Question: I have created an FMX component that is a button array. This has a simple column and row count property.
Each of the buttons in the array is a component itself and when the row or column count is changed I delete all of the buttons and re-create the number needed.
The problem I have is that after removing the components they continue to ghost on screen.
For example the default column and row count is 10 but for phone format I change this at design time to 5 x 5. Here is the result...

I am sure this is related to the "Stored" property however I am sure I have tried turning this on and off on the buttons and the array with no difference.
Source code to the component (tried to remove excess code):
'''
type
TLFArrayButton = class(TStyledControl)
TLFButtonArray = class(TPanel)
private
{ Private declarations }
FButtons: Array[0..9, 0..9] of TLFArrayButton;
Sections: Array[0..3] of TRectangle;
SectionsText: Array[0..3] of TText;
FRowCount: integer;
FColCount: integer;
FFourUp: boolean;
FOnArrayButtonClick: TLFButtonArrayButtonClick;
procedure SetColCount(const Value: integer);
procedure SetRowCount(const Value: integer);
procedure CheckButtonArraySize;
procedure PositionButtons;
procedure FreeButtons;
function GetButtonsText(Col, Row: Integer): String;
procedure SetButtonsText(Col, Row: Integer; const Value: String);
function GetButtonEnabled(Col, Row: Integer): Boolean;
procedure SetButtonEnabled(Col, Row: Integer; const Value: Boolean);
procedure SetFourUp(const Value: boolean);
procedure OnButtonClick(Sender: TObject);
procedure OnButtonMouseDown(Sender: TObject; Button: TMouseButton; Shift: TShiftState; X, Y: Single);
procedure SetupSectionHeadders;
function GetButton(id: integer): TLFArrayButton;
function GetSectionHeadding(idx: integer): string;
procedure SetSectionHeadding(idx: integer; const Value: string);
procedure SetOnArrayButtonClick(const Value: TLFButtonArrayButtonClick);
protected
{ Protected declarations }
function GetStyleObject: TFmxObject; override;
procedure Resize; override;
procedure ApplyTriggers; virtual;
procedure DoButtonClick(id: integer); virtual;
public
{ Public declarations }
constructor Create(AOwner: TComponent); override;
destructor Destroy; override;
property Button[id: integer]: TLFArrayButton read GetButton;
property ButtonEnabled[Col, Row: Integer]: Boolean read GetButtonEnabled write SetButtonEnabled;
property ButtonsText[Col, Row: Integer]: String read GetButtonsText write SetButtonsText;
property SectionHeadding[idx: integer]: string read GetSectionHeadding write SetSectionHeadding;
published
{ Published declarations }
property FourUp: boolean read FFourUp write SetFourUp stored true default false;
property ColCount: integer read FColCount write SetColCount stored true default 10;
property RowCount: integer read FRowCount write SetRowCount stored true default 10;
property OnArrayButtonClick: TLFButtonArrayButtonClick read FOnArrayButtonClick write SetOnArrayButtonClick;
end;
procedure Register;
implementation
{$R *.res}
procedure Register;
begin
RegisterComponents('LightFactoryFMX', [TLFButtonArray]);
RegisterComponents('LightFactoryFMX', [TLFArrayButton]);
end;
{ TLFButtonArray }
procedure TLFButtonArray.CheckButtonArraySize;
var
r, c, i: Integer;
begin
FreeButtons;
InvalidateRect(RectF(0,0,width,height));
i := 1;
for r := 0 to FRowCount-1 do
begin
for c := 0 to FColCount-1 do
begin
FButtons[r,c] := TLFArrayButton.Create(Self);
FButtons[r,c].Parent := Self;
FButtons[r,c].Stored := false;
FButtons[r,c].Locked := true;
FButtons[r,c].ShowID := true;
FButtons[r,c].ID := i;
FButtons[r,c].OnClick := OnButtonClick;
inc(i);
end;
end;
end;
constructor TLFButtonArray.Create(AOwner: TComponent);
begin
inherited;
Stored := false;
StyleLookup := 'panelstyle';
FFourUp := false;
FColCount := 10;
FRowCount := 10;
CheckButtonArraySize;
PositionButtons;
end;
procedure TLFButtonArray.FreeButtons;
var
r, c: Integer;
begin
for r := 0 to FRowCount-1 do
begin
for c := 0 to FColCount-1 do
begin
if assigned(FButtons[r, c]) then
begin
FButtons[r, c].Free;
FButtons[r, c] := NIL;
end;
end;
end;
end;
procedure TLFButtonArray.PositionButtons;
var
r, c, s, b, loc_col, loc_row, num_per_sec: Integer;
x, y, dw, dh: single;
tmpBtn: TLFArrayButton;
begin
if FFourUp then
begin
loc_col := ColCount div 2;
loc_row := RowCount div 2;
num_per_sec := loc_col * loc_row;
//
dw := (Width - INTER_SECTION_SPACING - ((FColCount+1) * BUTTON_SPACING)) / FColCount;
dh := (Height - INTER_SECTION_SPACING - (Sections[0].Height * 2) - ((FRowCount+1) * BUTTON_SPACING)) / FRowCount;
x := BUTTON_SPACING;
y := BUTTON_SPACING;
for s := 0 to 3 do
begin
x := Sections[s].Position.X;
y := Sections[s].Position.Y + Sections[s].Height + BUTTON_SPACING;
for b := 1 to num_per_sec do
begin
tmpBtn := GetButton((s*num_per_sec) + b);
if assigned(tmpBtn) then
begin
tmpBtn.Position.X := x;
tmpBtn.Position.Y := y;
tmpBtn.Width := dw;
tmpBtn.Height := dh;
x := x + dw + BUTTON_SPACING;
if x > (Sections[s].Position.X + Sections[s].Width) then
begin
x := Sections[s].Position.X;
y := y + dh + BUTTON_SPACING;
end;
end;
end;
end;
end
else
begin
dw := (Width - ((FColCount+1) * BUTTON_SPACING)) / FColCount;
dh := (Height - ((FRowCount+1) * BUTTON_SPACING)) / FRowCount;
x := BUTTON_SPACING;
y := BUTTON_SPACING;
for r := 0 to FRowCount-1 do
begin
for c := 0 to FColCount-1 do
begin
FButtons[r,c].Position.X := x;
FButtons[r,c].Position.Y := y;
FButtons[r,c].Width := dw;
FButtons[r,c].Height := dh;
x := x + dw + BUTTON_SPACING;
end;
x := BUTTON_SPACING;
y := y + dh + BUTTON_SPACING;
end;
end;
end;
procedure TLFButtonArray.Resize;
begin
inherited;
if FourUp then
SetupSectionHeadders;
PositionButtons;
end;
destructor TLFButtonArray.Destroy;
begin
FreeButtons;
inherited;
end;
procedure TLFButtonArray.SetColCount(const Value: integer);
begin
if FColCount <> Value then
begin
if (Value > 0) and (Value < 11) then
begin
FColCount := Value;
CheckButtonArraySize;
PositionButtons;
end;
end;
end;
procedure TLFButtonArray.SetRowCount(const Value: integer);
begin
if FRowCount <> Value then
begin
if (Value > 0) and (Value < 11) then
begin
FRowCount := Value;
CheckButtonArraySize;
PositionButtons;
end;
end;
end;
'''
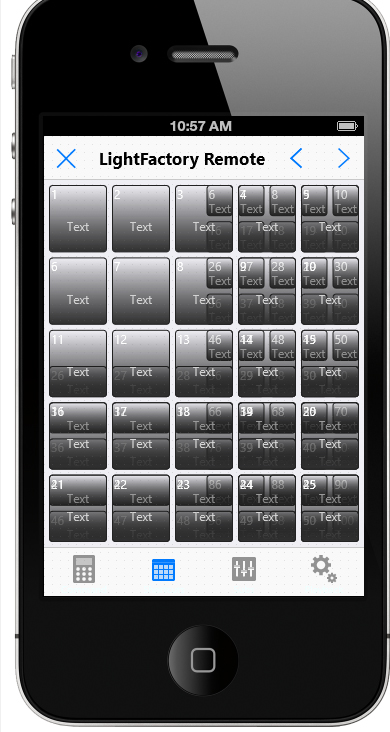
Answer: The form still references the buttons, because of ARC (automatic reference counting) in Delphi for iOS/Android. Therefore 'FButtons[r, c].Free;' should be 'FButtons[r, c].DisposeOf;'.